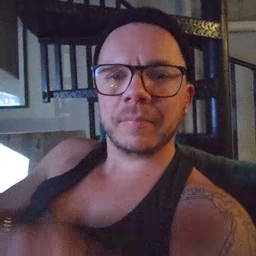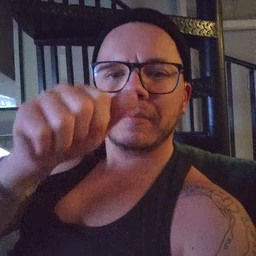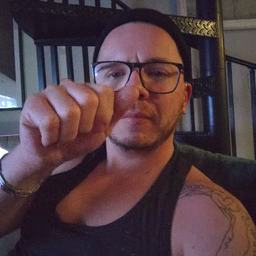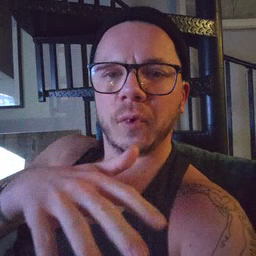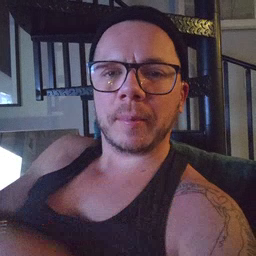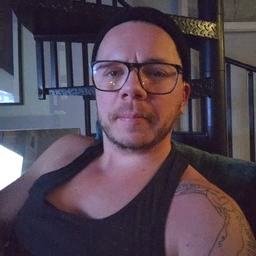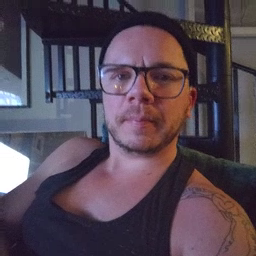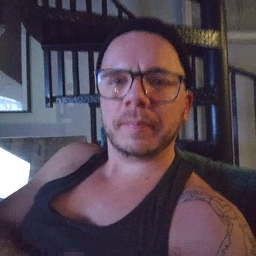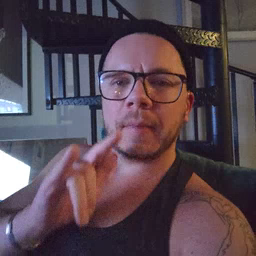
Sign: drop